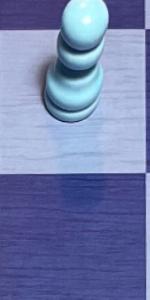
Label: Empty